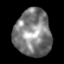
Tissue: lung
Cell type: Endothelial cells
Senescence score: 0.2153
Nuclear area (px): 1695
Mean DAPI intensity: 124.866